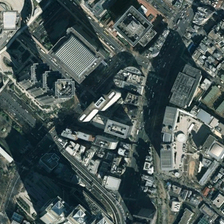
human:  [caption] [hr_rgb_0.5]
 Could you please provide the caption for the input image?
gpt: the dense residential area in the city center .

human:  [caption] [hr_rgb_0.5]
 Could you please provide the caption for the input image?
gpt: many buildings are in a commercial area .

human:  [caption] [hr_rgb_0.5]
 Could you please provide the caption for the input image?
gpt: a dense residential area is tall buildings .

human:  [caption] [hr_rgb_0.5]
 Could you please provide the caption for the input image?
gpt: many buildings are in a commercial area .

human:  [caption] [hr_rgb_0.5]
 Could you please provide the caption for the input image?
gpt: a dense residential area is tall buildings .